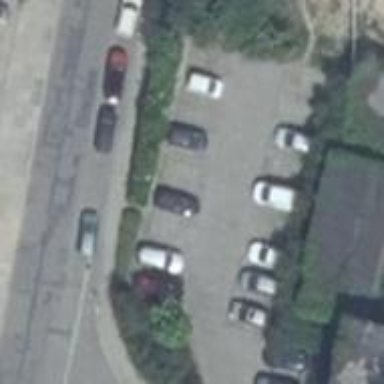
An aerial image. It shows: Parking aisle in service road with diagonal parking lanes on both sides.